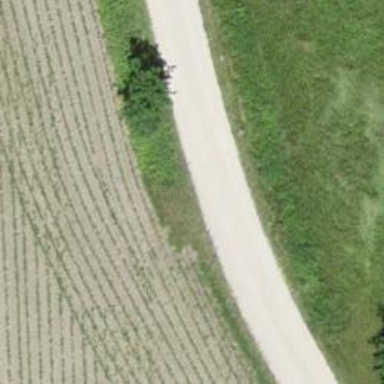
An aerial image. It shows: Gravel service road in agricultural area.